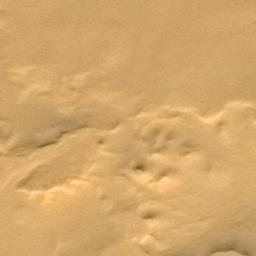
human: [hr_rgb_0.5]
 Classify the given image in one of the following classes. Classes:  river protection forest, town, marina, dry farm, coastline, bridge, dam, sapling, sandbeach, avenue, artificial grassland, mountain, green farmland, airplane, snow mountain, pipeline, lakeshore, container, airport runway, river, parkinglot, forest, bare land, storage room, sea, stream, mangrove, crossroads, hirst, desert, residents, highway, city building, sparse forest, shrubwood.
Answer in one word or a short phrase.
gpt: desert